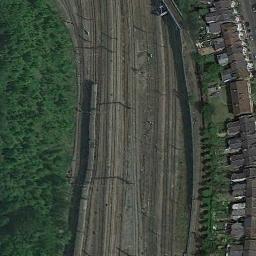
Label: railway